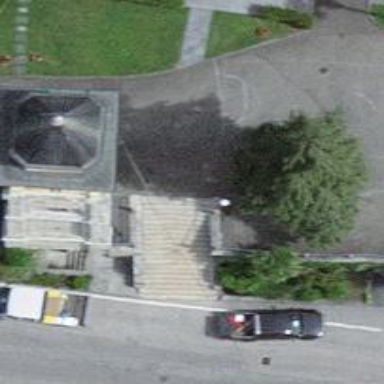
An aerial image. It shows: Set of steps on the road.